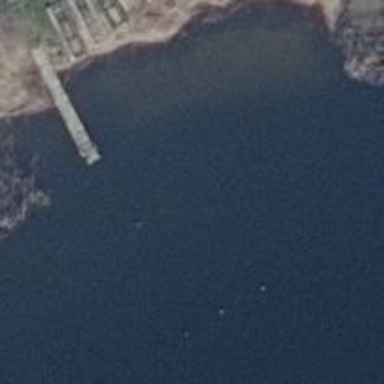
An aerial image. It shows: Man-made pier.